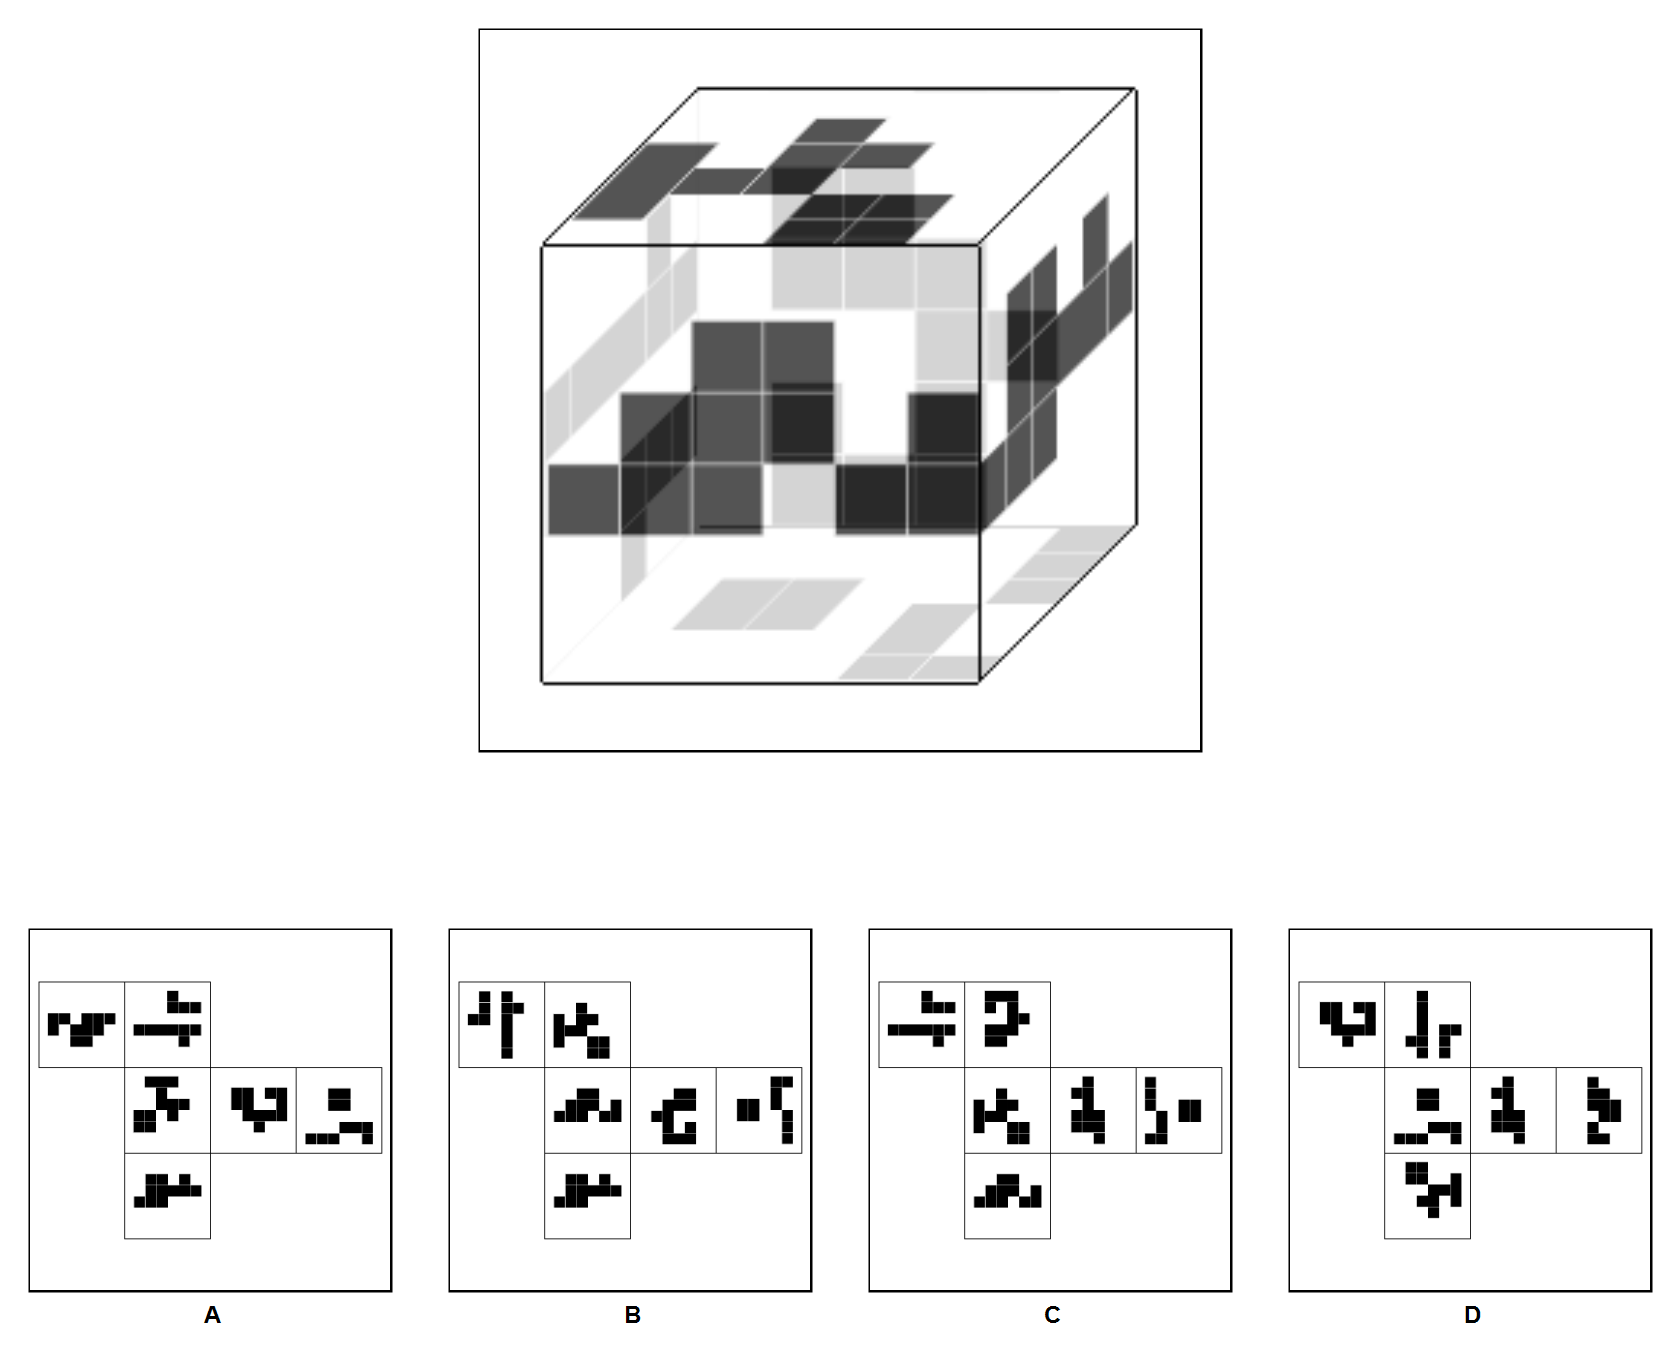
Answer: A